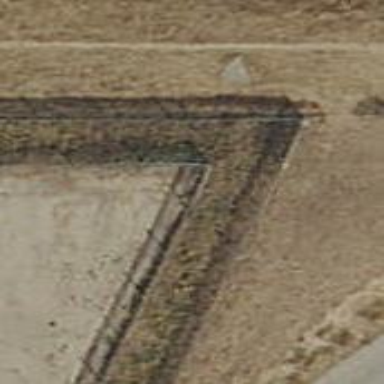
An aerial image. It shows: Chain link fence is in the scene.